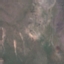
Land use / land cover: HerbaceousVegetation